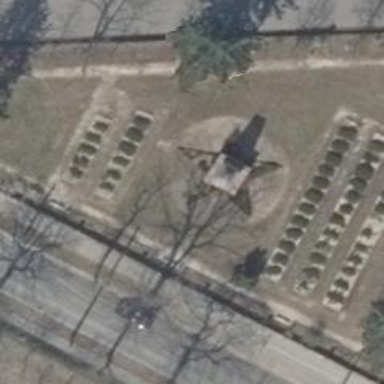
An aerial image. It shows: Memorial site with historic significance.